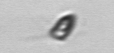
Label: Pyramimonas